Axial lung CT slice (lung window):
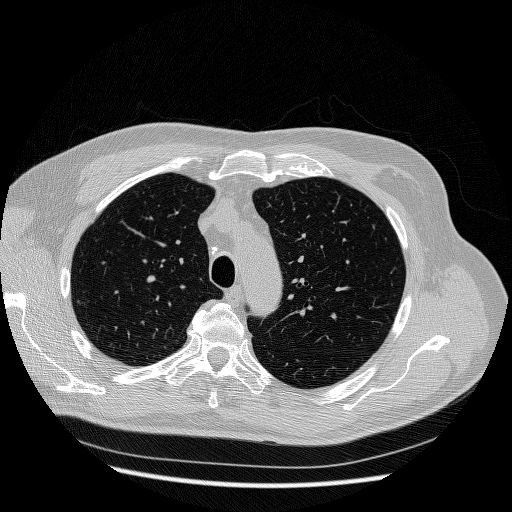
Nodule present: no